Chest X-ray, AP view. Patient: 70 years old, sex F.
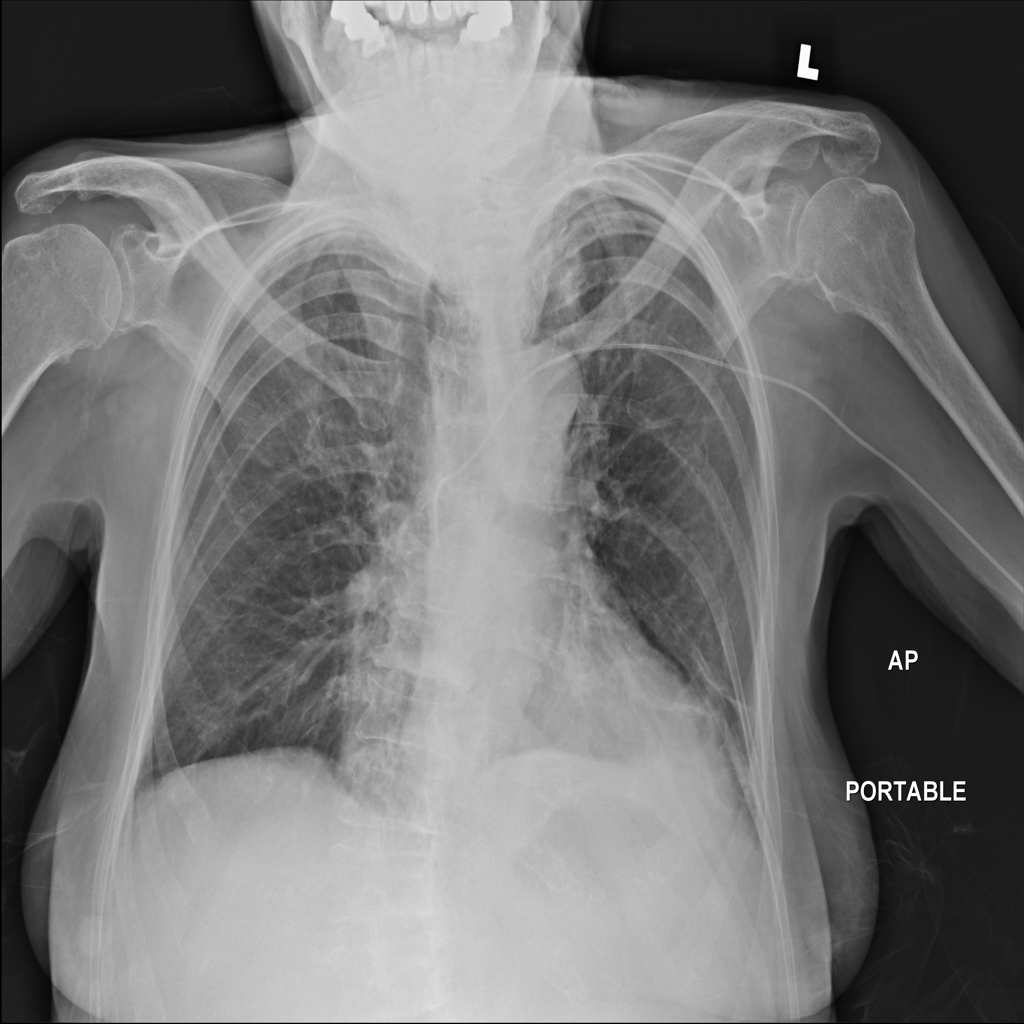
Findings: No Finding